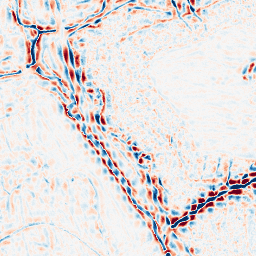
Category: wavelet
Decomposition family: wavelet_biorthogonal
Decomposition parameters: wavelet: bior5.5
level: 3
Upsampling method: edge_directed
Upsampling parameters: scale: 2
Upsampling scale: 2